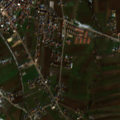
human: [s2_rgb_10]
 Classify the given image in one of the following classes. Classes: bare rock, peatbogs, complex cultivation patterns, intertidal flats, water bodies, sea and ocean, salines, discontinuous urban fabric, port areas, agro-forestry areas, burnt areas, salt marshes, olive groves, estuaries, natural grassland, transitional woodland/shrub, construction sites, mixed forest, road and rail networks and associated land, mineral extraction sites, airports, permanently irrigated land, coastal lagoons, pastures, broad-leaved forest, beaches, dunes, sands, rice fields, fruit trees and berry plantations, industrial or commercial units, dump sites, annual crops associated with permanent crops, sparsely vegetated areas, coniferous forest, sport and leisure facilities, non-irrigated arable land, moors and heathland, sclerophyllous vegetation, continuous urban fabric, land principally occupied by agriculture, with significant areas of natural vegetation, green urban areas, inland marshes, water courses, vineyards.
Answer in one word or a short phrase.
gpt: discontinuous urban fabric, non-irrigated arable land